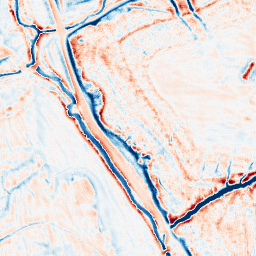
Category: edge_preserving
Decomposition family: bilateral
Decomposition parameters: d: 15
sigma_color: 75
sigma_space: 100
Upsampling method: fft_zeropad
Upsampling parameters: scale: 4
Upsampling scale: 4